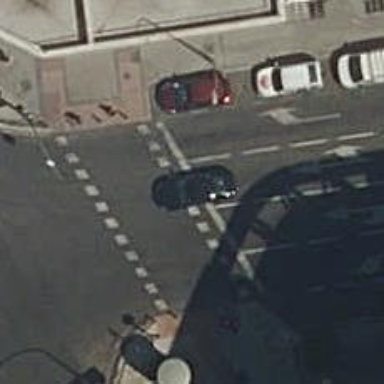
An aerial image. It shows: Crossing with traffic signals.